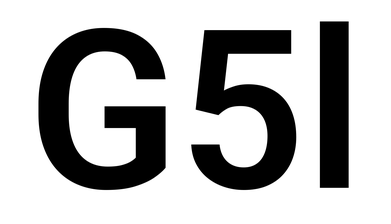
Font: Roboto_SemiBold